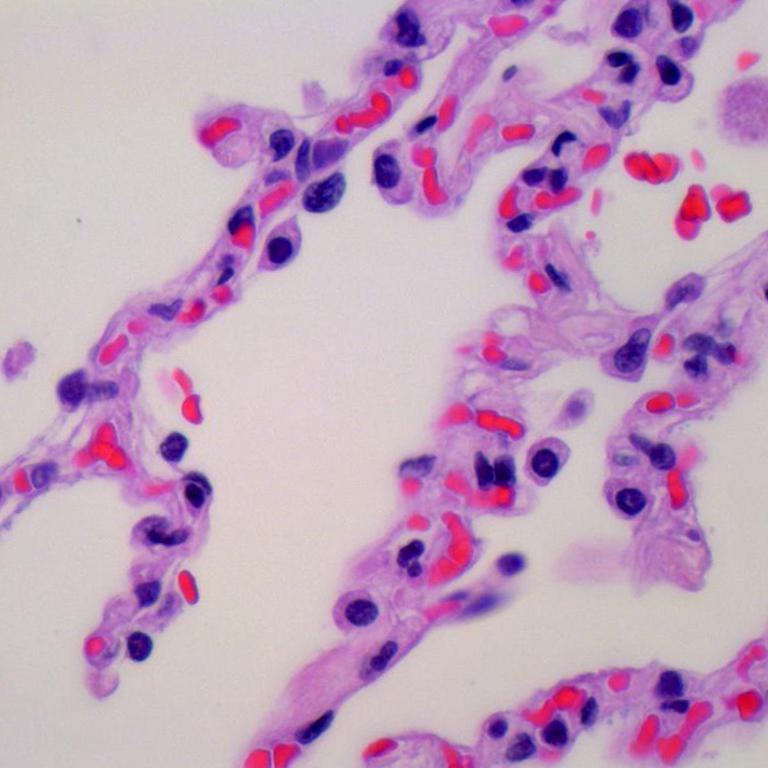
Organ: lung
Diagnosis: benign